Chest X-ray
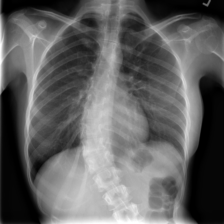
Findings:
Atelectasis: negative
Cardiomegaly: negative
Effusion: negative
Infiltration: negative
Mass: negative
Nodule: negative
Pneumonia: negative
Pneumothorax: negative
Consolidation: negative
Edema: negative
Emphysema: negative
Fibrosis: negative
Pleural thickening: negative
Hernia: negative